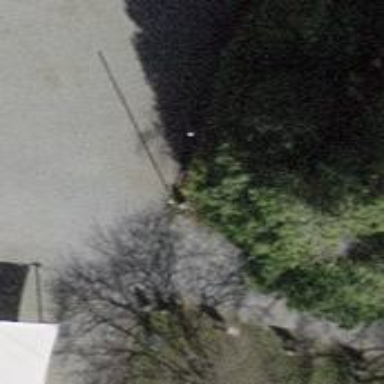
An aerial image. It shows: Lamppost for lighting.